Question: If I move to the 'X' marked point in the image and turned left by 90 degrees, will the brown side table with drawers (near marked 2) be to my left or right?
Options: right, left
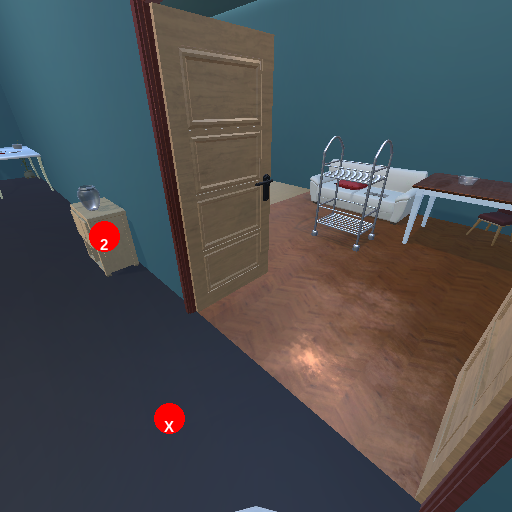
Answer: right